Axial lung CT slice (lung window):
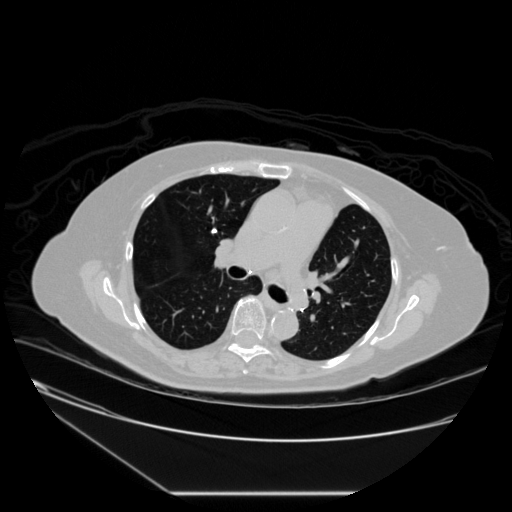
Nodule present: yes
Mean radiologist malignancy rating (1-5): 1